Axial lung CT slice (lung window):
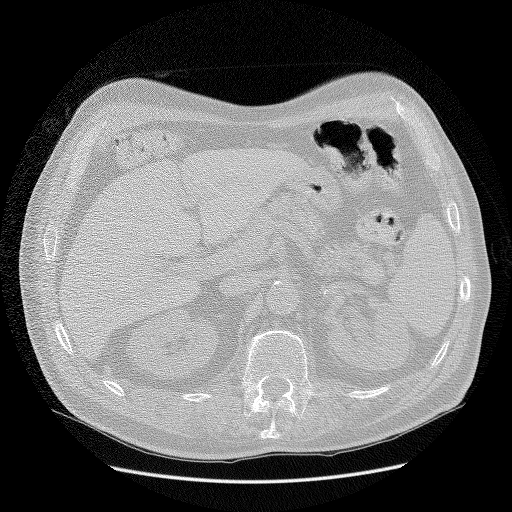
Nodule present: no